Aerial crown-view tile of a tropical tree (Barro Colorado Island, Panama), acquired 20240918:
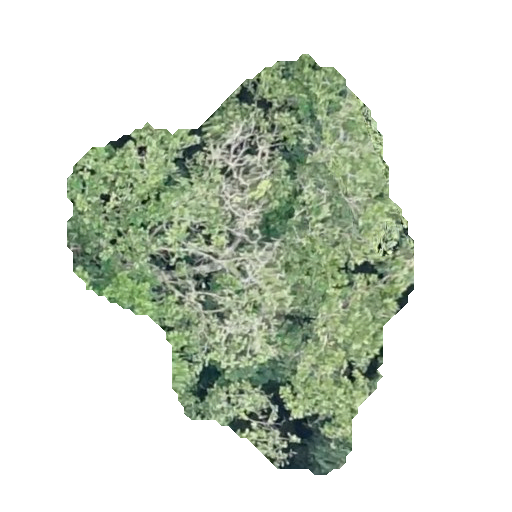
Species: Anacardium excelsum
GBIF accepted scientific name: Anacardium excelsum
Crown area: 144.373 m²